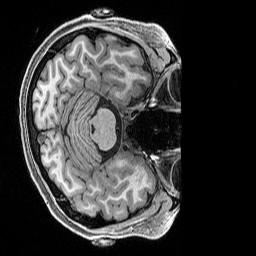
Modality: T1w
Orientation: axial
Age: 26
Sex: female
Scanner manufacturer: siemens
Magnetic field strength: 3 T
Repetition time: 2.5 s
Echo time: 0.00296 s